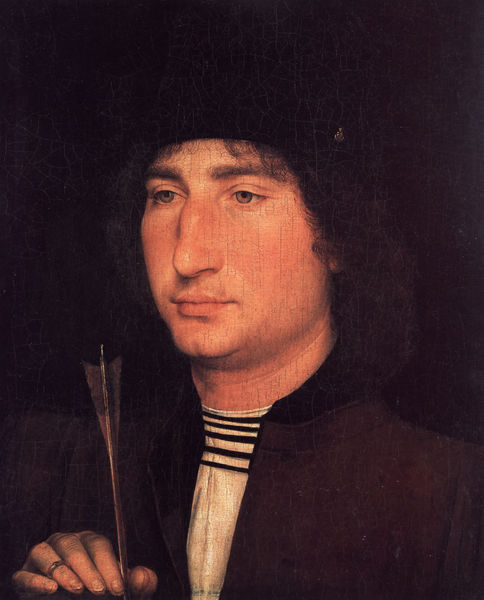
Titel: Porträt von einem Mann mit einem Pfeil
Künstler: Hans Memling
Institution: Brüssel, Musées Royaux des Beaux-Arts
Schlagwörter: dunkel, feder, gemälde, hand, kopf, mann, grün, braun, finger, grau, hut, licht, mund, nase, schwarz, rot, hemd, jacke, kappe, mütze, augen, falten, gesicht, halten, kragen, lang, bildnis, portrait, porträt, öl, land, gewand, haare, mantel, kinn, lippen, locken, renaissance, gestreift, robe, ring, groß, soldat, kiel, jäger, pfeil, bolzen